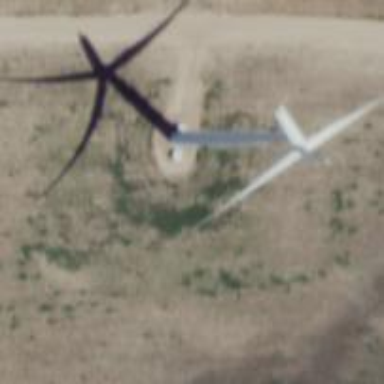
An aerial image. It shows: Wind generator powered by horizontal-axis wind turbine.